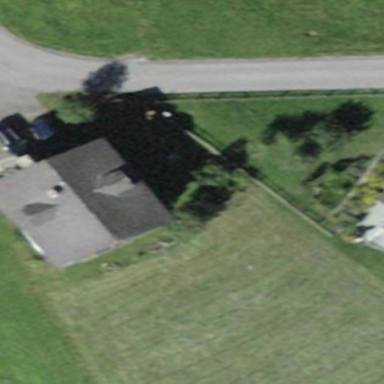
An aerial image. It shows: Simple house.